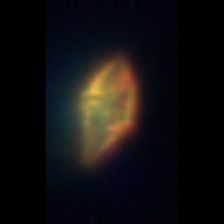
Taxon: Gyrodinium
Group: Dinoflagellates